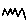
Label: zigzag